Question: Consider the following code:
'''
char char_a = 'A';
int int_b = 34;
char* p_a = &char_a;
int* p_b = &int_b;
cout<<"Value of int_b is (*p_b) :"<< *p_b<<endl;
cout<<"Value of &int_b is (p_b) :"<< p_b<<endl;
cout<<"Value of char_a is (*p_a) :"<< *p_a<<endl;
cout<<"Value of &char_a is (p_a) :"<< p_a<<endl;
'''
When I run it, output is:

So why doesn't it show the address in the case of char pointer as it does for the integer's pointer?
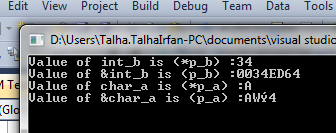
Answer: Passing a Pointer to a character is interpreted as a NULL terminated C string as the non member std::ostream<<(ostream&) overload has an overload for NULL terminated C string (const char *).
'''
template< class CharT, class Traits >
basic_ostream<CharT,Traits>& operator<<( basic_ostream<CharT,Traits>& os,
const char* s );
'''
As in your case, it's just a character and the subsequent memory locations are garbage, the ostream reads the memory until it hits a NULL in the memory stream.
This is definitely an undefined behavior as you would be accessing memory beyond those that had been allocated to your process.
If you actually need to pass the character pointer and display the address, you can leverage the formatted inserter 'operator<<' member overload for void *
'''
basic_ostream& operator<<( const void* value );
'''
To access this, you need an explicit pointer cast from 'char *' to 'const void *'
'''
std::cout << "Value of &char_a is (p_a) :" << static_cast<const void *>(p_a) << std::endl;
'''